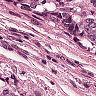
Metastatic tissue present: yes